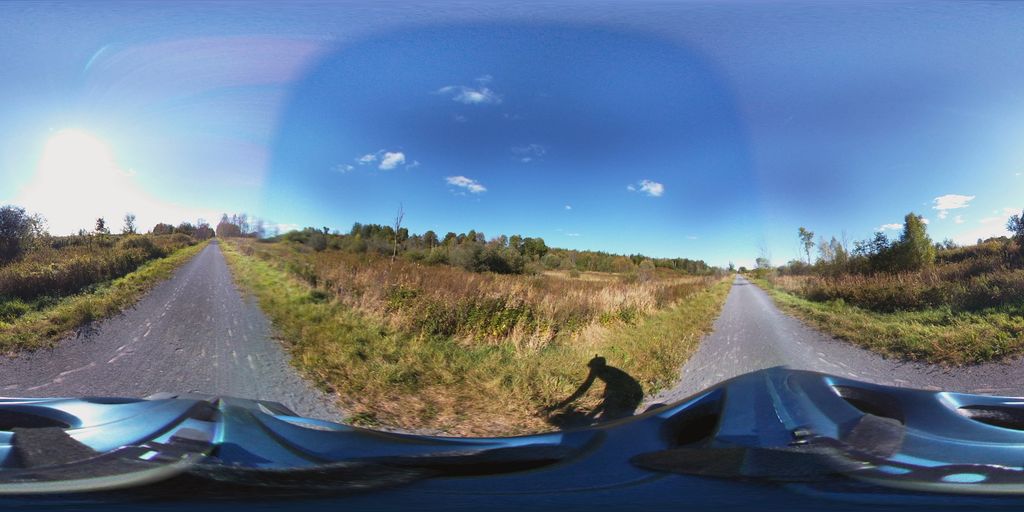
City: ottawa-gatineau